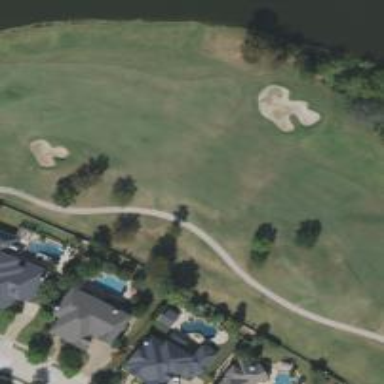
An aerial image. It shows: Golf hole.